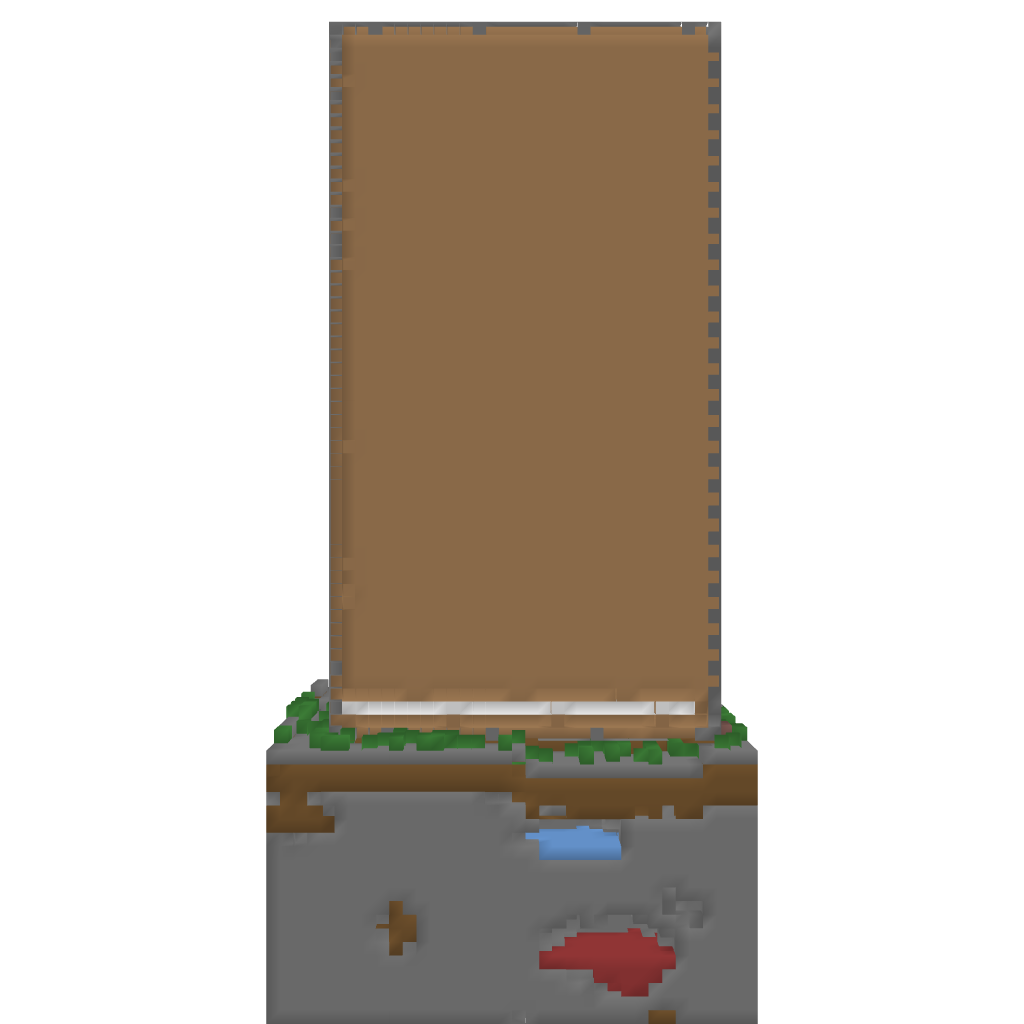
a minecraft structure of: A very big house with trap! bad low quality